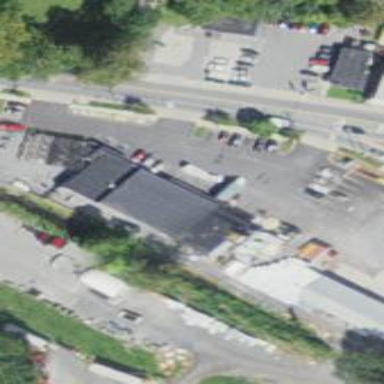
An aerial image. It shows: Building with agrarian shop.